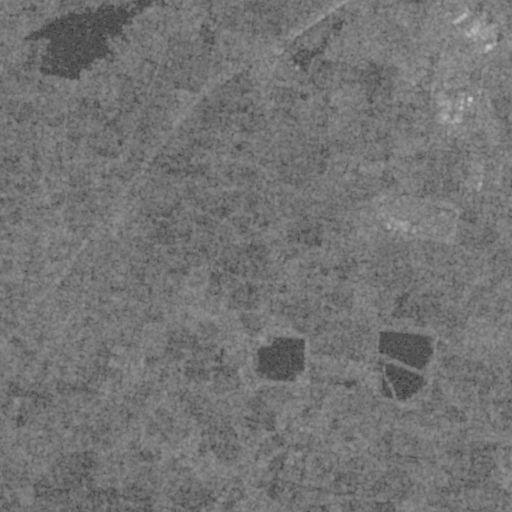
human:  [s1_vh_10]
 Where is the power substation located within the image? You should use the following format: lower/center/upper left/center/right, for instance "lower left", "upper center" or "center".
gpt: The power substation is located in the upper right of the image.
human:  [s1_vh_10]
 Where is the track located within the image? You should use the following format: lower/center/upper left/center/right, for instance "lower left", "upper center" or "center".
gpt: There is no track in the image.

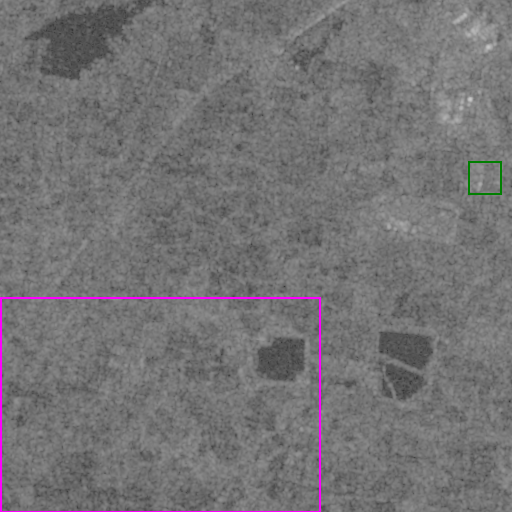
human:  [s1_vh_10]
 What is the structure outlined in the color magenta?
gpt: The structure outlined in magenta is a crop field.
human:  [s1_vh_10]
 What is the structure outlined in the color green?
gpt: The structure outlined in green is a power substation.
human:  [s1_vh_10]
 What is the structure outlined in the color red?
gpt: There is no red outline.